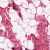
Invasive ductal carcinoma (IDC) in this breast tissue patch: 0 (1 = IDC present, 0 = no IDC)